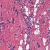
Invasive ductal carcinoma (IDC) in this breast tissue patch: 1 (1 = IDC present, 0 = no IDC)